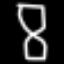
Label: hourglass